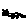
Label: cat